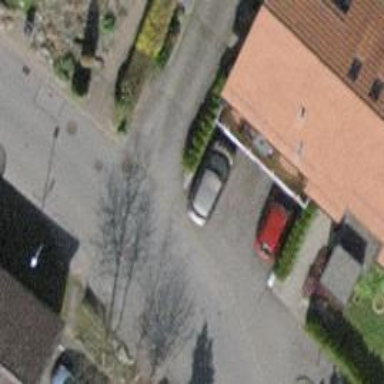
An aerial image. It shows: Sidewalk along the footway.